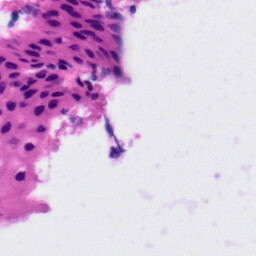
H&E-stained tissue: Tonsil